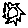
Label: sun